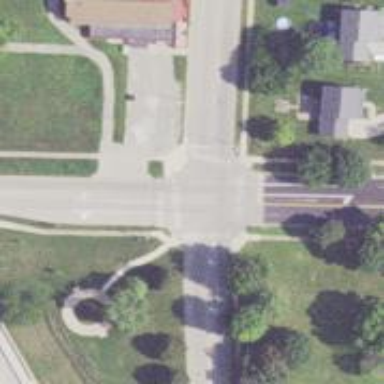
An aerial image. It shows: Stop road.